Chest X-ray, AP view. Patient: 61 years old, sex F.
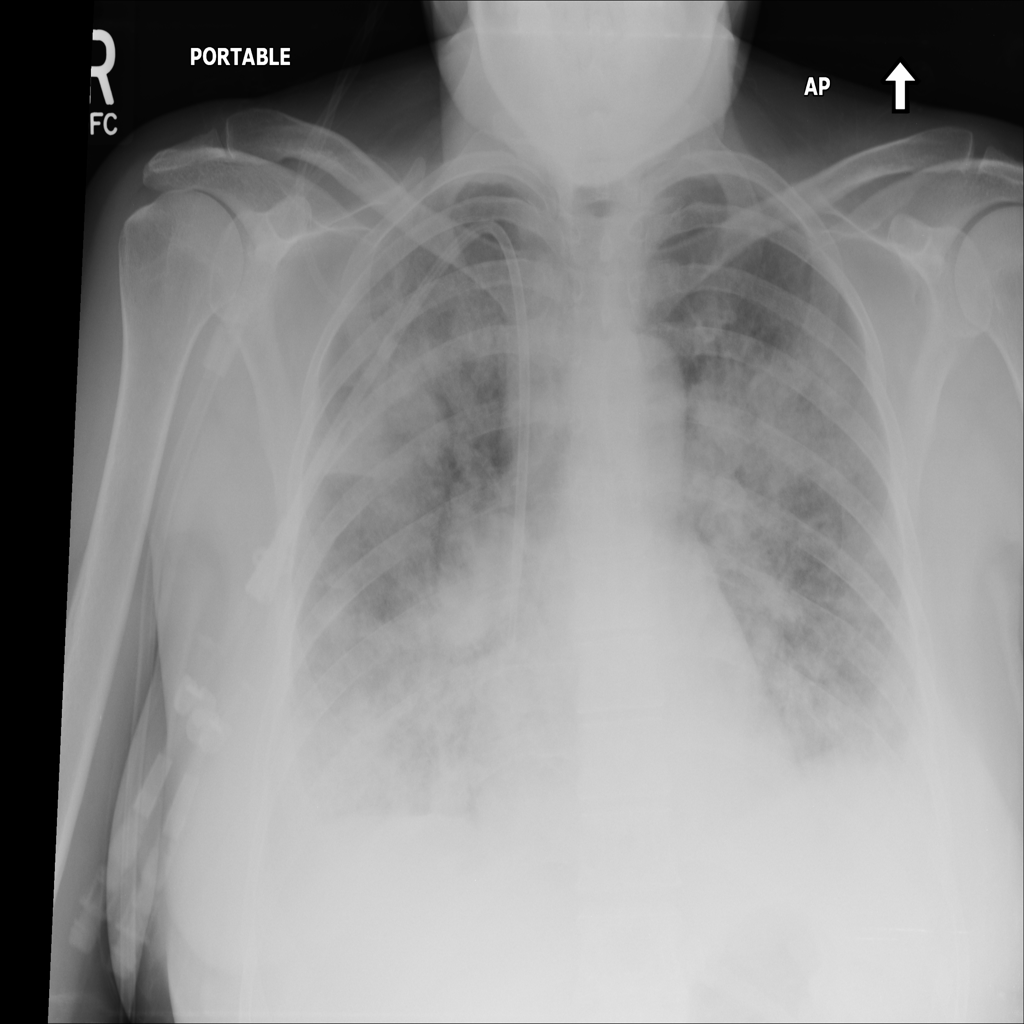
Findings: Atelectasis, Effusion, Infiltration